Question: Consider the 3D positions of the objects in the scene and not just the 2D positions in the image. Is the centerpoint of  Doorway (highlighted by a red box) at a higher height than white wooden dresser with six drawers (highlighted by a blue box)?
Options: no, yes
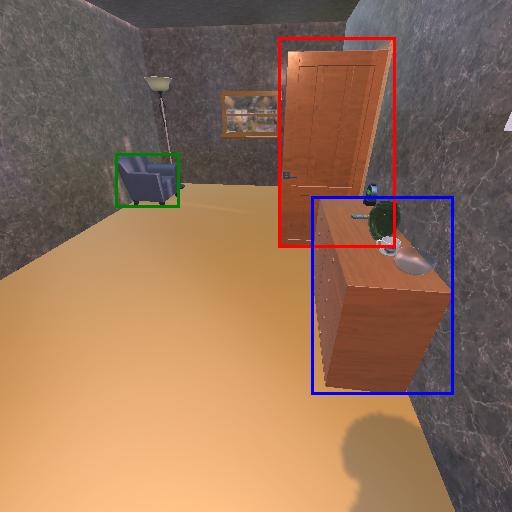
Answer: no